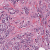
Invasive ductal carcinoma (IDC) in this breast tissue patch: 1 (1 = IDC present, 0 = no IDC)